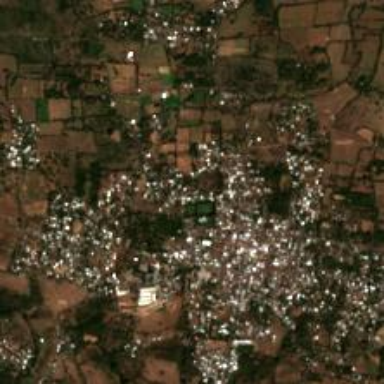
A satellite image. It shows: Town.